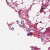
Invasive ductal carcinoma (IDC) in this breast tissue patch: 0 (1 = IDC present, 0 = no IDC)